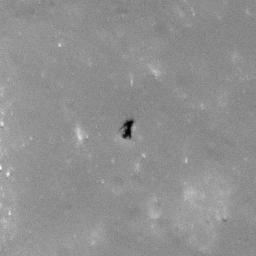
Pit: Messier A 1
Host crater: Messier A
Host type: impact_melt
Lunar coordinates: latitude -2.028, longitude 46.9